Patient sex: F
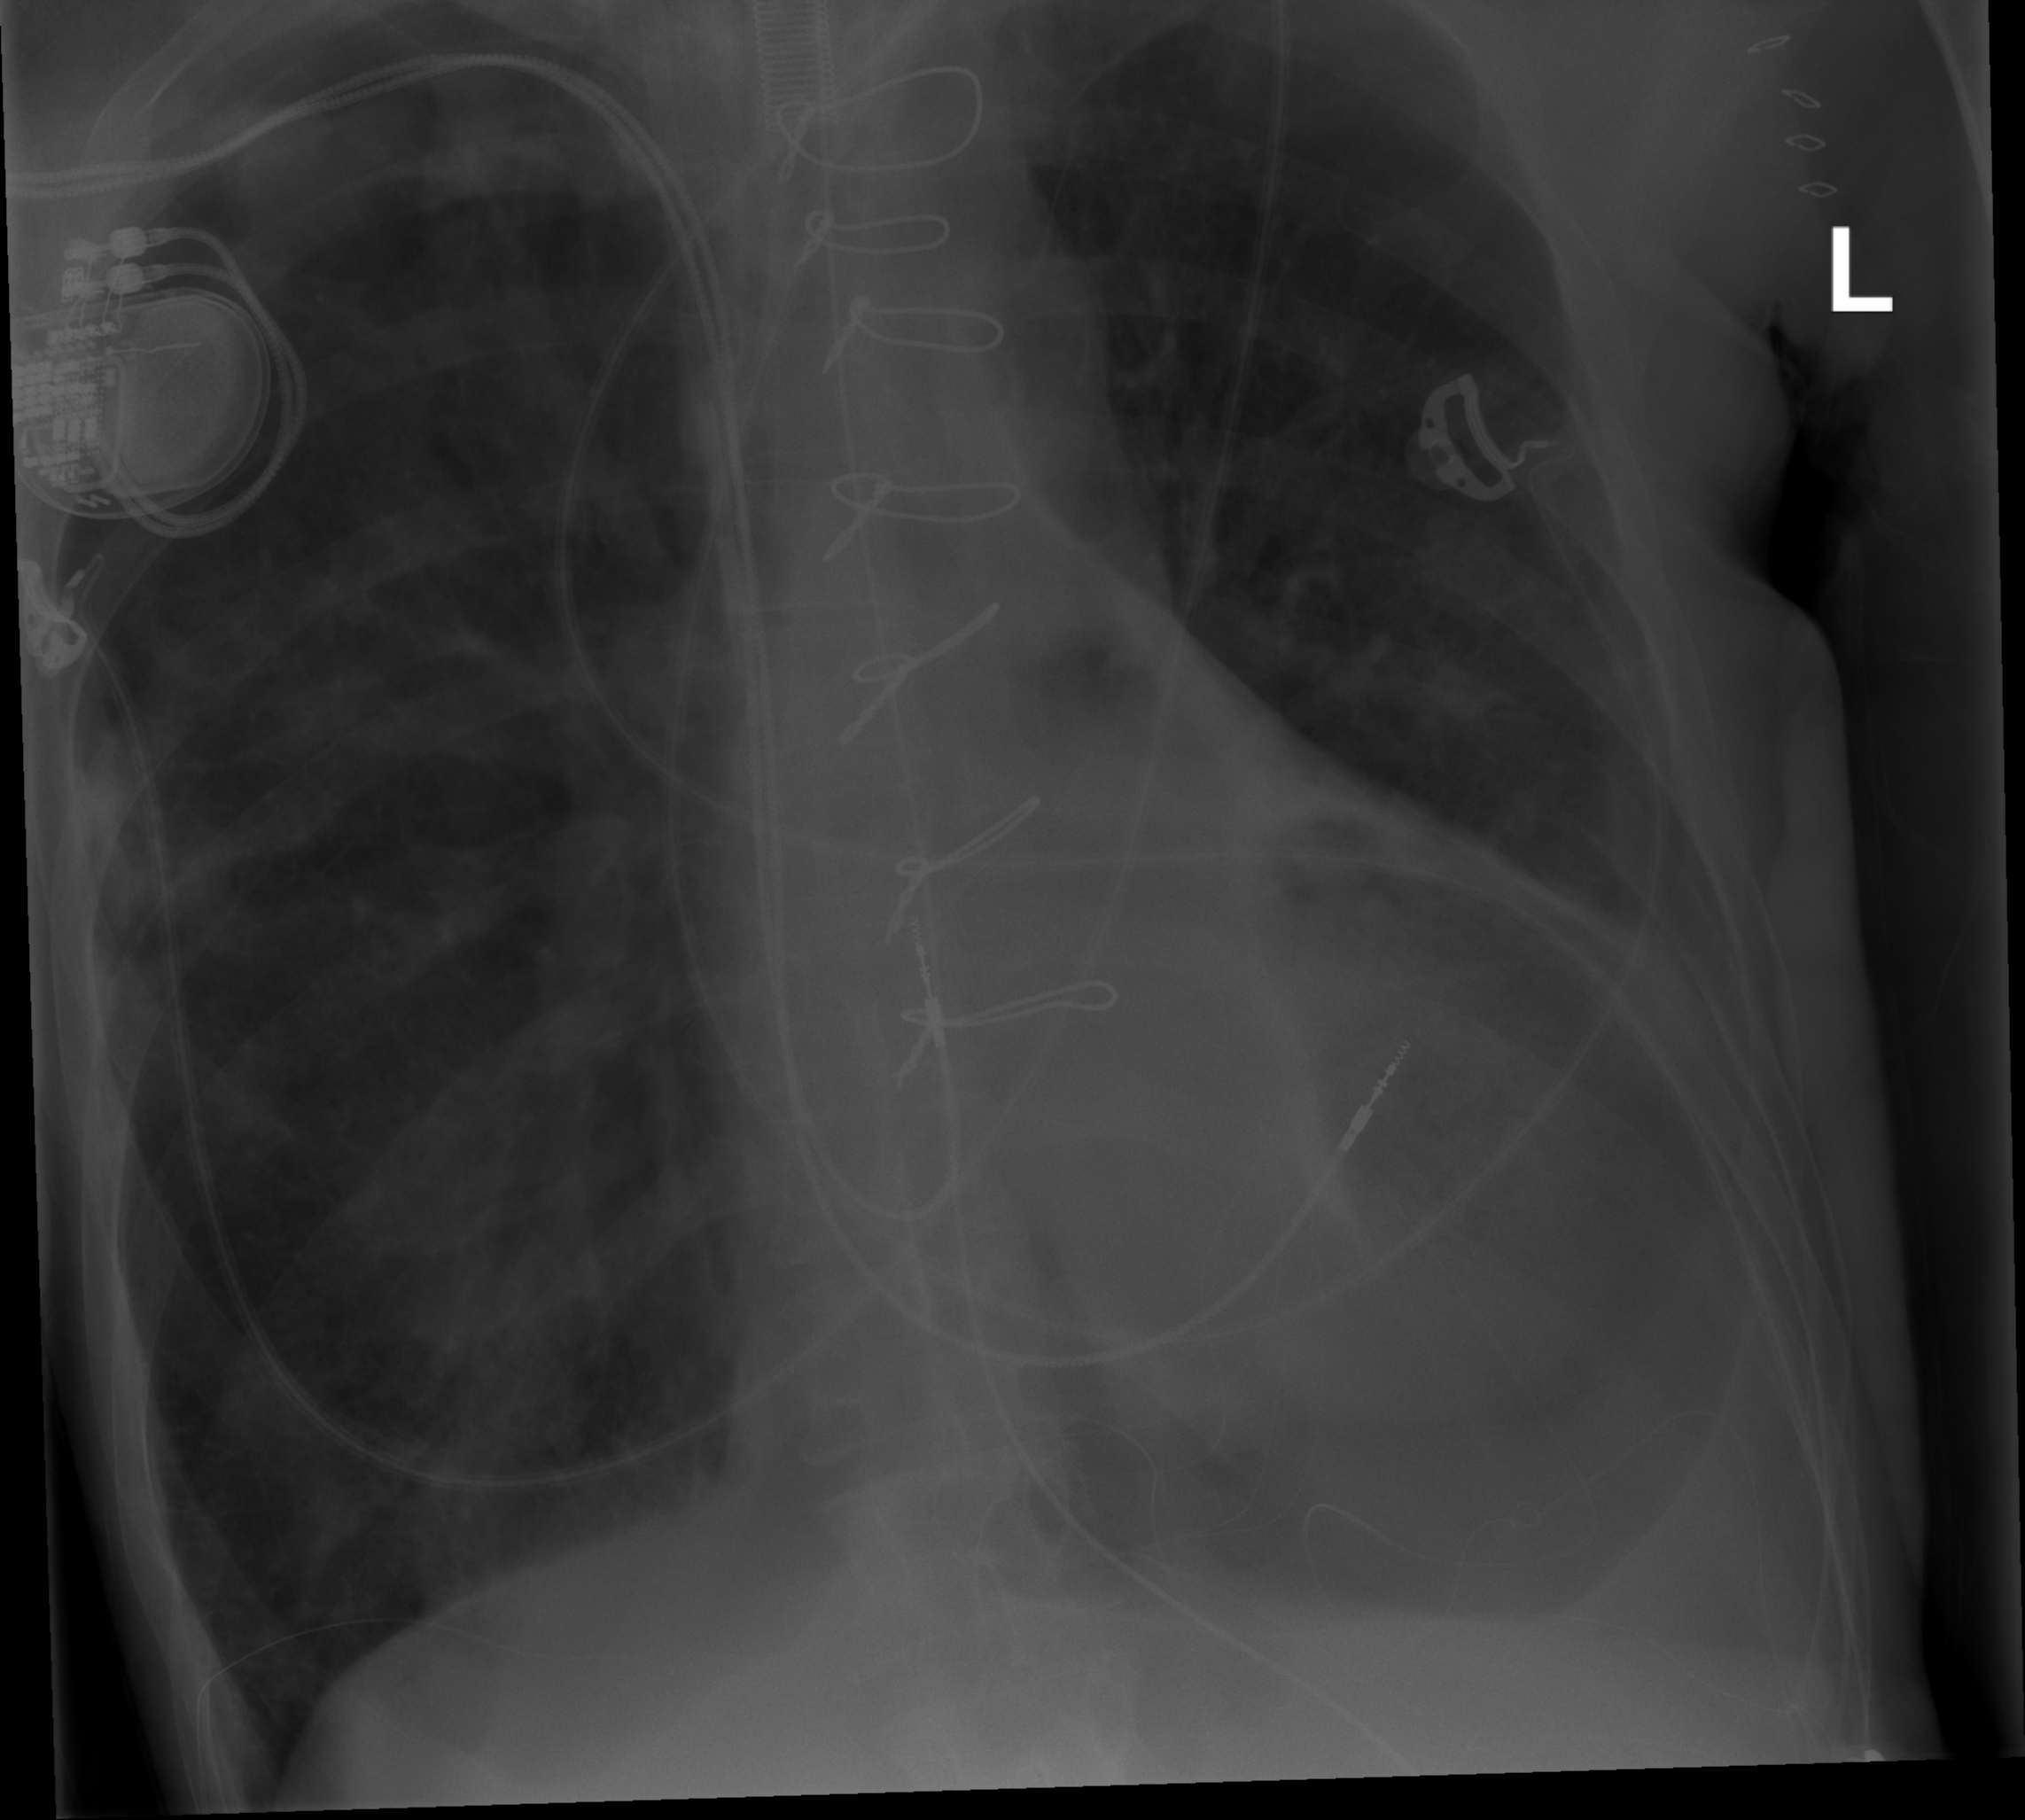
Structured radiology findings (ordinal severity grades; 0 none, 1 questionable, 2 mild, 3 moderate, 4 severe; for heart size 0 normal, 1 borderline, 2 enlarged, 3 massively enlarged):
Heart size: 0
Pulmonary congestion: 2
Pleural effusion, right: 0
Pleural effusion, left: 2
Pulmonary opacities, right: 2
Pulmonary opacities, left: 2
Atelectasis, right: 2
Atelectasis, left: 2